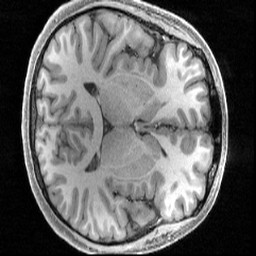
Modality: T1w
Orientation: axial
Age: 21
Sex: female
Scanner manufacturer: siemens
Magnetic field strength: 3 T
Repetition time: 2.4 s
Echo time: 0.00231 s